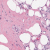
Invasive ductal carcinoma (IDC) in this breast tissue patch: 0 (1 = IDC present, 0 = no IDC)